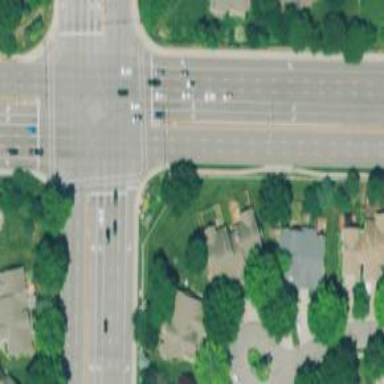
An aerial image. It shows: Dash road marking.